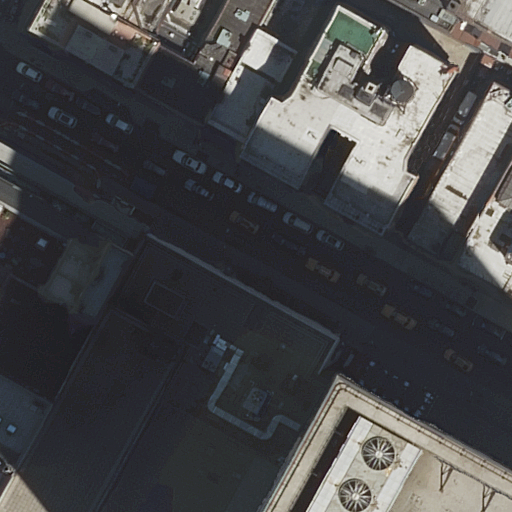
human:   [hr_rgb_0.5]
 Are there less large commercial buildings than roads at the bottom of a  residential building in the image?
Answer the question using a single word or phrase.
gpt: no

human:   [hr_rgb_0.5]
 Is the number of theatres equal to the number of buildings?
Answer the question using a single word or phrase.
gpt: no

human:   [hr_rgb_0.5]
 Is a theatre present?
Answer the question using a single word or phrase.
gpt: yes

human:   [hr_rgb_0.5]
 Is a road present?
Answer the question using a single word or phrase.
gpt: yes

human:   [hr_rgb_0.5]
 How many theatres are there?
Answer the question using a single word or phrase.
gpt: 2

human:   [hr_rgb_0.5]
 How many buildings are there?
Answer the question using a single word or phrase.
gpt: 12

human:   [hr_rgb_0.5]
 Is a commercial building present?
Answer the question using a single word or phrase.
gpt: yes

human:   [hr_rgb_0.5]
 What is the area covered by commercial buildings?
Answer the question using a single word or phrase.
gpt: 3307m2

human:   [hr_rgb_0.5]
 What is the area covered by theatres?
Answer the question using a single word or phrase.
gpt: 1587m2

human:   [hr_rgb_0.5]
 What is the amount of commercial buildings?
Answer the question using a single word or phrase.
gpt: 1

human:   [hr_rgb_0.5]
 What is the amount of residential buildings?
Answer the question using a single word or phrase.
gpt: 9

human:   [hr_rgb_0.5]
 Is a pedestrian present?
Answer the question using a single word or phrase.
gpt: yes

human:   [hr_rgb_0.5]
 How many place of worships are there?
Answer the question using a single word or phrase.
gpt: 1

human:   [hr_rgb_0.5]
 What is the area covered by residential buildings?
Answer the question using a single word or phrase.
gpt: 3784m2

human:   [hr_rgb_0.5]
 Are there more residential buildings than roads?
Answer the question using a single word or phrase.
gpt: yes

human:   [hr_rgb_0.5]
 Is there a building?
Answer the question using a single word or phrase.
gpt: yes

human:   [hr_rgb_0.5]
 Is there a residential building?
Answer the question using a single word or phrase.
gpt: yes

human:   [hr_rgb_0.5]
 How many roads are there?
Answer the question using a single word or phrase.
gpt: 1

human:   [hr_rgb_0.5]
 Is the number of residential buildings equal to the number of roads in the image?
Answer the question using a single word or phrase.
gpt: no

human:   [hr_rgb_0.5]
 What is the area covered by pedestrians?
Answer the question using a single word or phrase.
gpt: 1515m2

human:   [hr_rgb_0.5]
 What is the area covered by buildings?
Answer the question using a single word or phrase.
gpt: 10179m2

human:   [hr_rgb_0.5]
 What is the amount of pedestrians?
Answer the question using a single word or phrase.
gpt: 1

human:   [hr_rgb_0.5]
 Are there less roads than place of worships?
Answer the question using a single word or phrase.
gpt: no

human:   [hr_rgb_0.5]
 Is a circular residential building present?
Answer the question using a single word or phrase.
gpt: no

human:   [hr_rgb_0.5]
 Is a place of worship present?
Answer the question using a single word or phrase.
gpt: yes

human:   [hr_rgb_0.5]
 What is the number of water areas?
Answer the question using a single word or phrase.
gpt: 0

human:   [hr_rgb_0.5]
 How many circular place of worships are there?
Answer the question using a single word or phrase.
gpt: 0

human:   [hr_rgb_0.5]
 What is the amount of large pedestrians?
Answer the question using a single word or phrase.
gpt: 1

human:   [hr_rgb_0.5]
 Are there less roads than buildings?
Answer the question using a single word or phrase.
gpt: yes

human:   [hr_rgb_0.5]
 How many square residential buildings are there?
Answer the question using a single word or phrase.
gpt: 0

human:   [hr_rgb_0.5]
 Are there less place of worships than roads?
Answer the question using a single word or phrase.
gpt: no

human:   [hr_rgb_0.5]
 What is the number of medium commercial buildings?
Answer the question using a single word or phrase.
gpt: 0

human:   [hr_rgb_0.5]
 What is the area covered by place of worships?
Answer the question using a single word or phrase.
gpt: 2669m2

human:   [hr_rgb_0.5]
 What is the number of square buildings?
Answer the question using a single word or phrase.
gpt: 0

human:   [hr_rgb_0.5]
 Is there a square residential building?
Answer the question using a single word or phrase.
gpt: no

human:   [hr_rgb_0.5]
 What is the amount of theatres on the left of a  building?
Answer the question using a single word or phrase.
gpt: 2

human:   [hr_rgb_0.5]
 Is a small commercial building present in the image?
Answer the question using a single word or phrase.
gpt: no

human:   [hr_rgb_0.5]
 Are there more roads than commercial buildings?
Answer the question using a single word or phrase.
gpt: no

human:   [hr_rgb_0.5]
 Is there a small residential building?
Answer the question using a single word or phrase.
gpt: yes

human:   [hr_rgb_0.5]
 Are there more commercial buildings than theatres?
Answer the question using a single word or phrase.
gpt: no

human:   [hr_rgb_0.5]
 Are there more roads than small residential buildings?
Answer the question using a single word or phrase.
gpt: no

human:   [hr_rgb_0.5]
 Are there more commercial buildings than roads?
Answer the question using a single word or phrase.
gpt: no

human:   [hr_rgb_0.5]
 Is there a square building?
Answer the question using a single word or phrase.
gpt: no

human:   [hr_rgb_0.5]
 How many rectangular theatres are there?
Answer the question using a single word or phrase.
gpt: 2

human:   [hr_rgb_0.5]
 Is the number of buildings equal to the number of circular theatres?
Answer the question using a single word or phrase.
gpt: no

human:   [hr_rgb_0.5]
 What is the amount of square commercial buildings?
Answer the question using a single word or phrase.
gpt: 0

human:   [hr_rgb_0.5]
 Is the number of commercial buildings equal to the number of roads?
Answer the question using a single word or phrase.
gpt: yes

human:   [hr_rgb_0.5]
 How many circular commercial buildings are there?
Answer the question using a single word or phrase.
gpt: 0

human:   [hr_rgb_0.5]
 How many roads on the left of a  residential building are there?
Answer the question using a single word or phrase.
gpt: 0

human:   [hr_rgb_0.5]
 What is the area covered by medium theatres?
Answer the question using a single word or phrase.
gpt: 418m2

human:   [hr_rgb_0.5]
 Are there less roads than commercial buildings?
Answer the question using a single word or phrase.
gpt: no

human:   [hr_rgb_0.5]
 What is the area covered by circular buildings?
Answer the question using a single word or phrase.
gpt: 0m2

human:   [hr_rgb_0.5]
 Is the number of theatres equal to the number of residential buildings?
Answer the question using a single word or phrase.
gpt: no

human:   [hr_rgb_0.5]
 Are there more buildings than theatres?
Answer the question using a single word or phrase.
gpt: yes

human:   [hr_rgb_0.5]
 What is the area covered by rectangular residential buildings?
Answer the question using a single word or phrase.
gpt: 1343m2

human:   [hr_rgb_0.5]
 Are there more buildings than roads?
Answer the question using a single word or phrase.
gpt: yes

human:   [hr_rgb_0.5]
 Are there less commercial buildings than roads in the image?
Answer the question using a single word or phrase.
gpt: no

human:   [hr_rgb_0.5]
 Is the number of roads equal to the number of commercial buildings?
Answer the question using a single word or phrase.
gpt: yes

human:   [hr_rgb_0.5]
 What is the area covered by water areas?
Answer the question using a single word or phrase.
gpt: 0m2

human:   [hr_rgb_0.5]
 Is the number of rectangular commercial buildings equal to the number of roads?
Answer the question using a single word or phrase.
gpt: yes

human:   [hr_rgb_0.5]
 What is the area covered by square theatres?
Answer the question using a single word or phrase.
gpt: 0m2

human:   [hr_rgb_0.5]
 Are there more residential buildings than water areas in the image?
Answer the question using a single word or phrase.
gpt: yes

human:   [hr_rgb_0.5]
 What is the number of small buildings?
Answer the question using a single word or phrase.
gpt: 2

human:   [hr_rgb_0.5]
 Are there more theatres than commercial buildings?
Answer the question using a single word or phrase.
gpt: yes